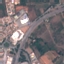
Land use / land cover: Highway